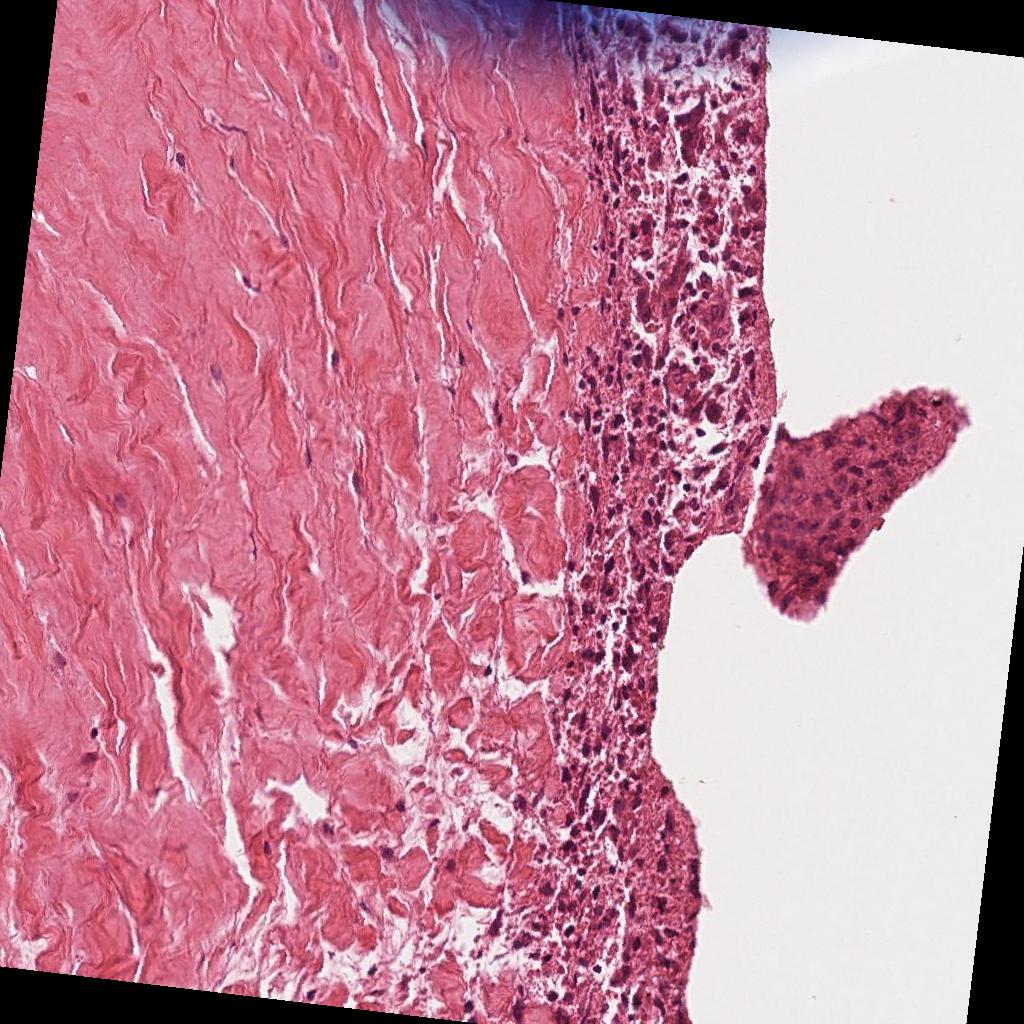
Label: Non-Tumor